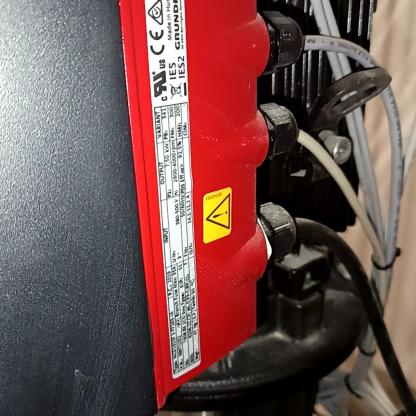
Klasa: tabliczka-znamionowa